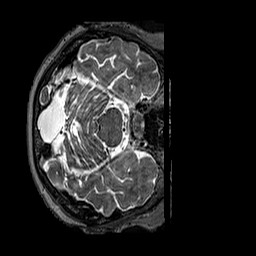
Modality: T2w
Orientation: axial
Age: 73
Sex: female
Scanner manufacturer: siemens
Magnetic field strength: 3 T
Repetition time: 3.2 s
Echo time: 0.567 s